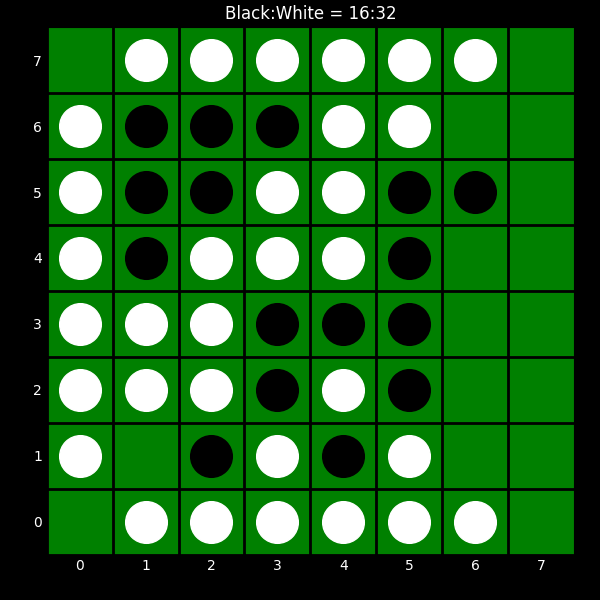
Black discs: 16
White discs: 32